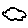
Label: cloud